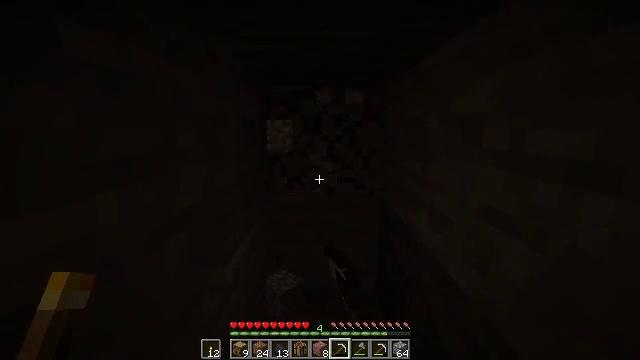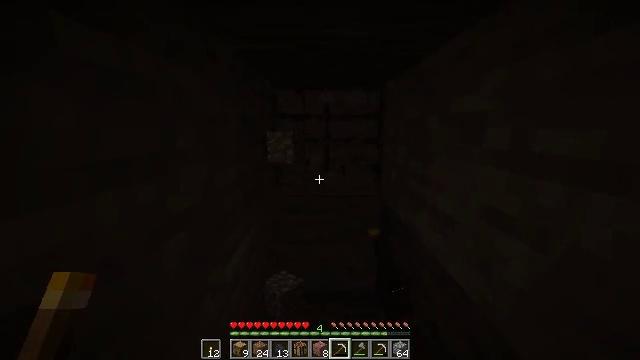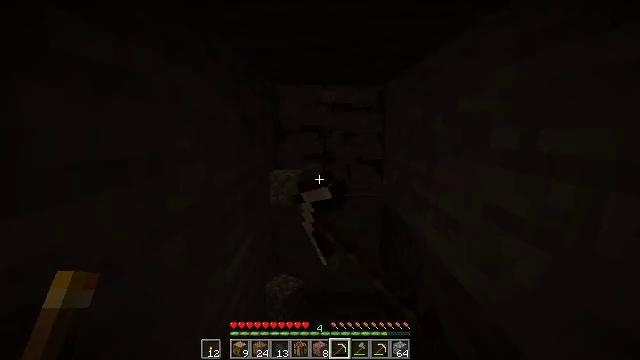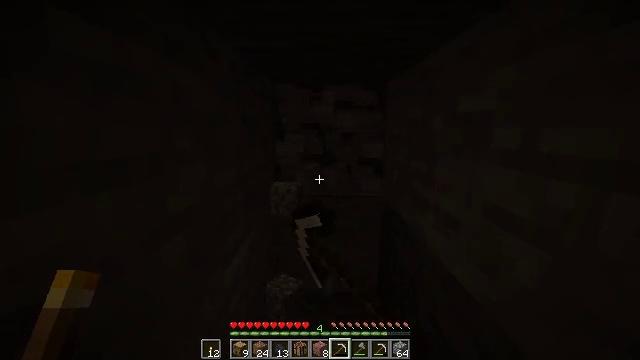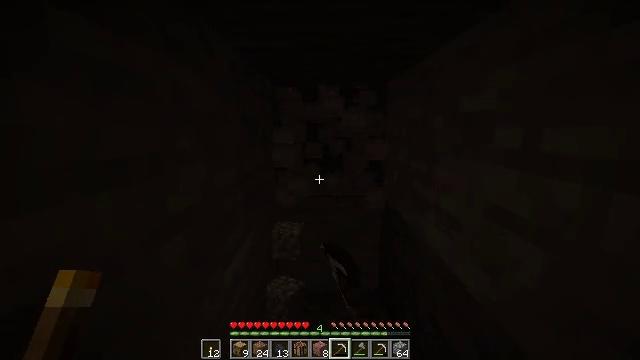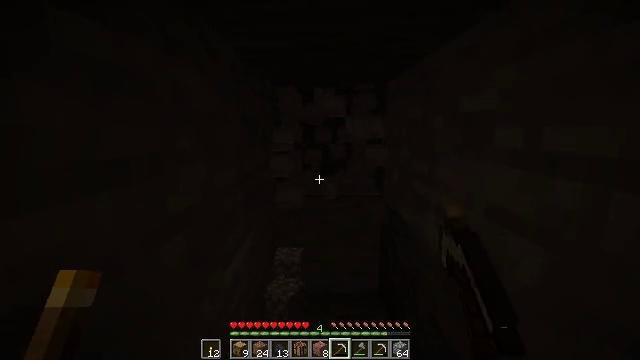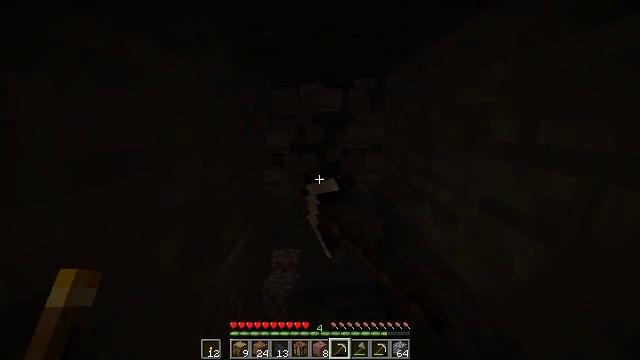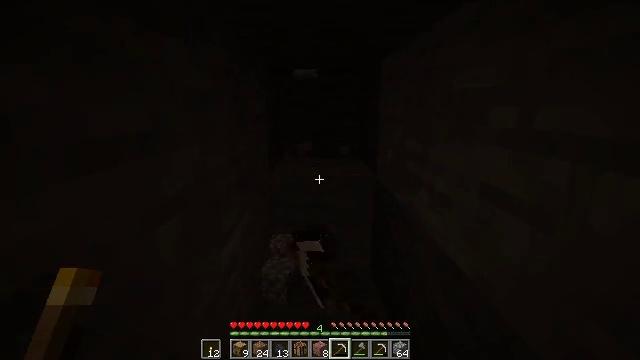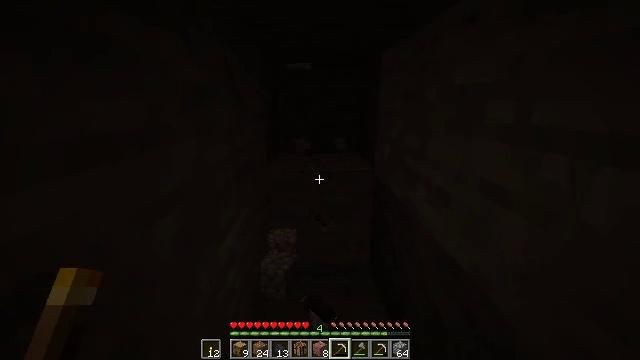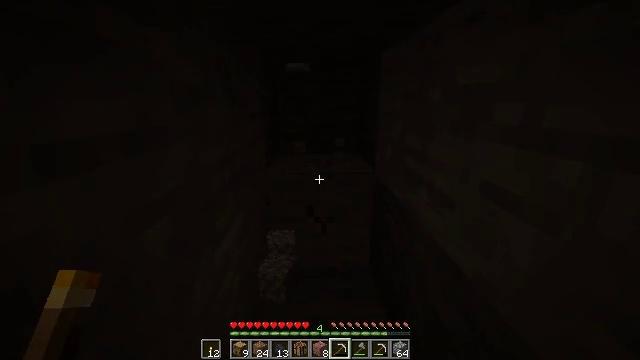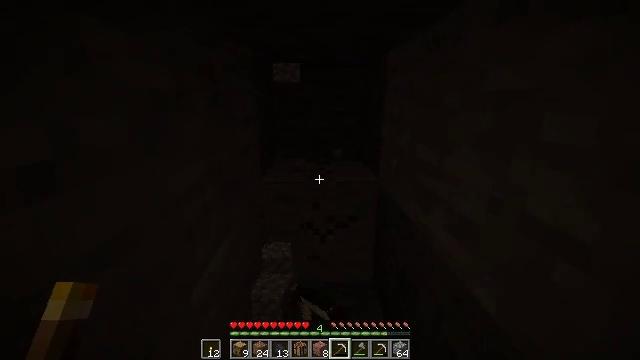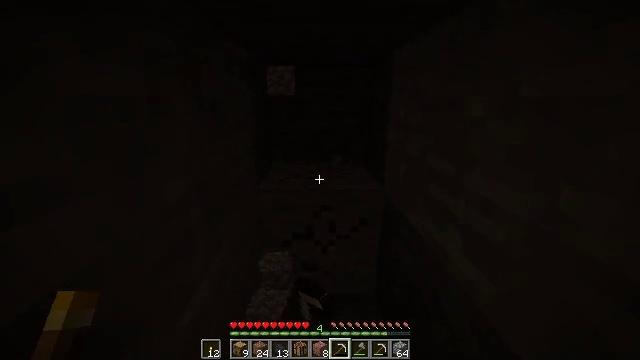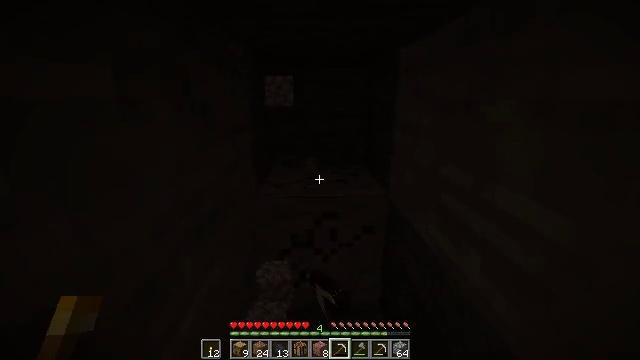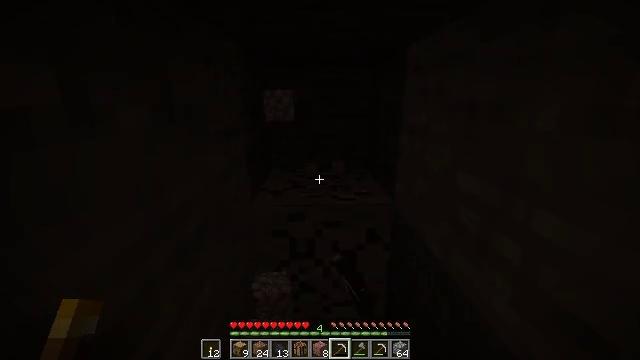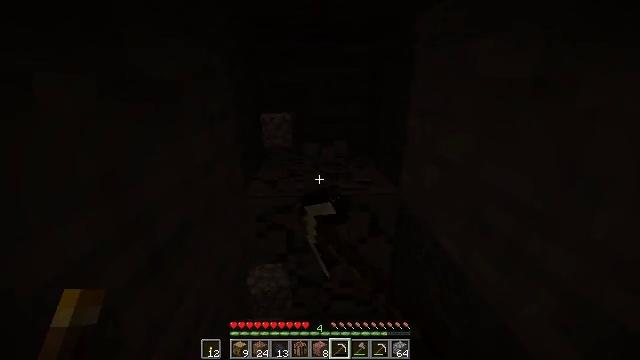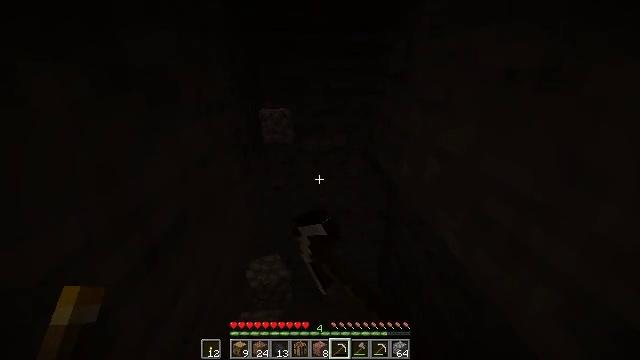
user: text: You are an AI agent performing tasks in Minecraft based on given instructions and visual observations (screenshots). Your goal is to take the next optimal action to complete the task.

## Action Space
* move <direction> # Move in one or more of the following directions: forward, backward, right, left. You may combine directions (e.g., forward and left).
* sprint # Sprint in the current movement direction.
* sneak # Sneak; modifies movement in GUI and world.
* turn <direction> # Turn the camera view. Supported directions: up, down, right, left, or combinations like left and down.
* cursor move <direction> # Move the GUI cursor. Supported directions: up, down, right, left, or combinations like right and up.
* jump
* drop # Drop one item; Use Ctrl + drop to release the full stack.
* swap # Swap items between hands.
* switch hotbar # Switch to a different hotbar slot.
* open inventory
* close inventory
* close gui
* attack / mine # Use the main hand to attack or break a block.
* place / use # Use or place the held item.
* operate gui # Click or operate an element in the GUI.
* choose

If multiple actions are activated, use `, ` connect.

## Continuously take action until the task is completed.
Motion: motion action
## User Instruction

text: Break the stone block.
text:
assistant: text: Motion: attack / mine
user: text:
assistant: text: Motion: attack / mine
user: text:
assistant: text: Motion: attack / mine
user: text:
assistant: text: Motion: attack / mine
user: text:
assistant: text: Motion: attack / mine
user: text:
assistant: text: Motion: turn down, attack / mine
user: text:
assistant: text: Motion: turn down, attack / mine
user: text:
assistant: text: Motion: turn down, attack / mine
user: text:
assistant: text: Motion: move forward, attack / mine
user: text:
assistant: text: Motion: move forward, attack / mine
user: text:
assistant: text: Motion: move forward, attack / mine
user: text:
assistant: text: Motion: move forward, attack / mine
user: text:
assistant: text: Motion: attack / mine
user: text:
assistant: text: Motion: turn down, attack / mine
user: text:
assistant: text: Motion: turn down, attack / mine
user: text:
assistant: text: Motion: attack / mine
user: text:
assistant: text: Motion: attack / mine
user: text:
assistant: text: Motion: attack / mine
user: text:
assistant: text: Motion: attack / mine
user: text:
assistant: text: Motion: attack / mine
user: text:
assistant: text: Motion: attack / mine
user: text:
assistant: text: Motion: attack / mine
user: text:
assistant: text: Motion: attack / mine
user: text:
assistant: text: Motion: attack / mine
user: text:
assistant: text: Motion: attack / mine
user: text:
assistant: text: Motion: attack / mine
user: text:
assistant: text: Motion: attack / mine
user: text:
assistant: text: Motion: attack / mine
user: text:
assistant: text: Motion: attack / mine
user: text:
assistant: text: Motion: attack / mine